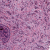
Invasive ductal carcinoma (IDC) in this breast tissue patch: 1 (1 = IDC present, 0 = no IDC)